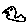
Label: bird